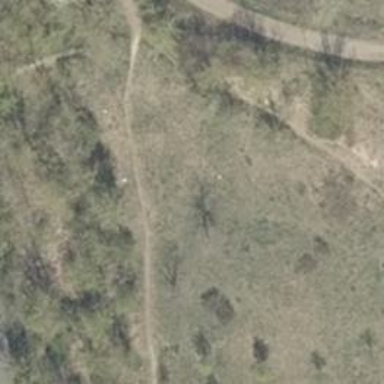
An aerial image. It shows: Ground path.